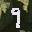
Label: 9